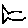
Label: fish